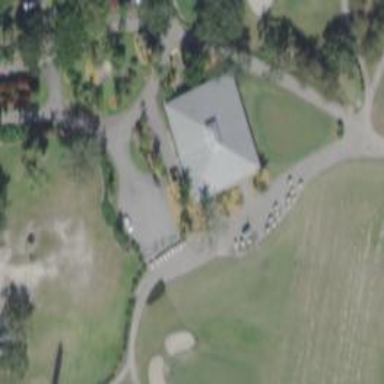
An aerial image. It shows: Golf-related image.